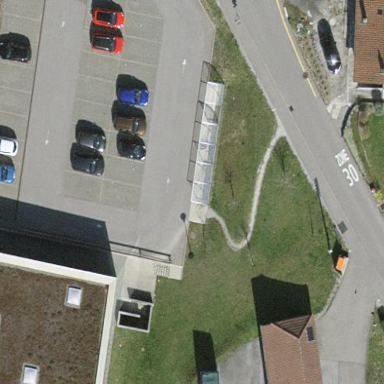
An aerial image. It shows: Parking aisle designated as service road.